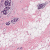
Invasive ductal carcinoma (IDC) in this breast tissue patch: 1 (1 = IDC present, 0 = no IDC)